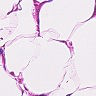
Metastatic tissue present: no